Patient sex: F
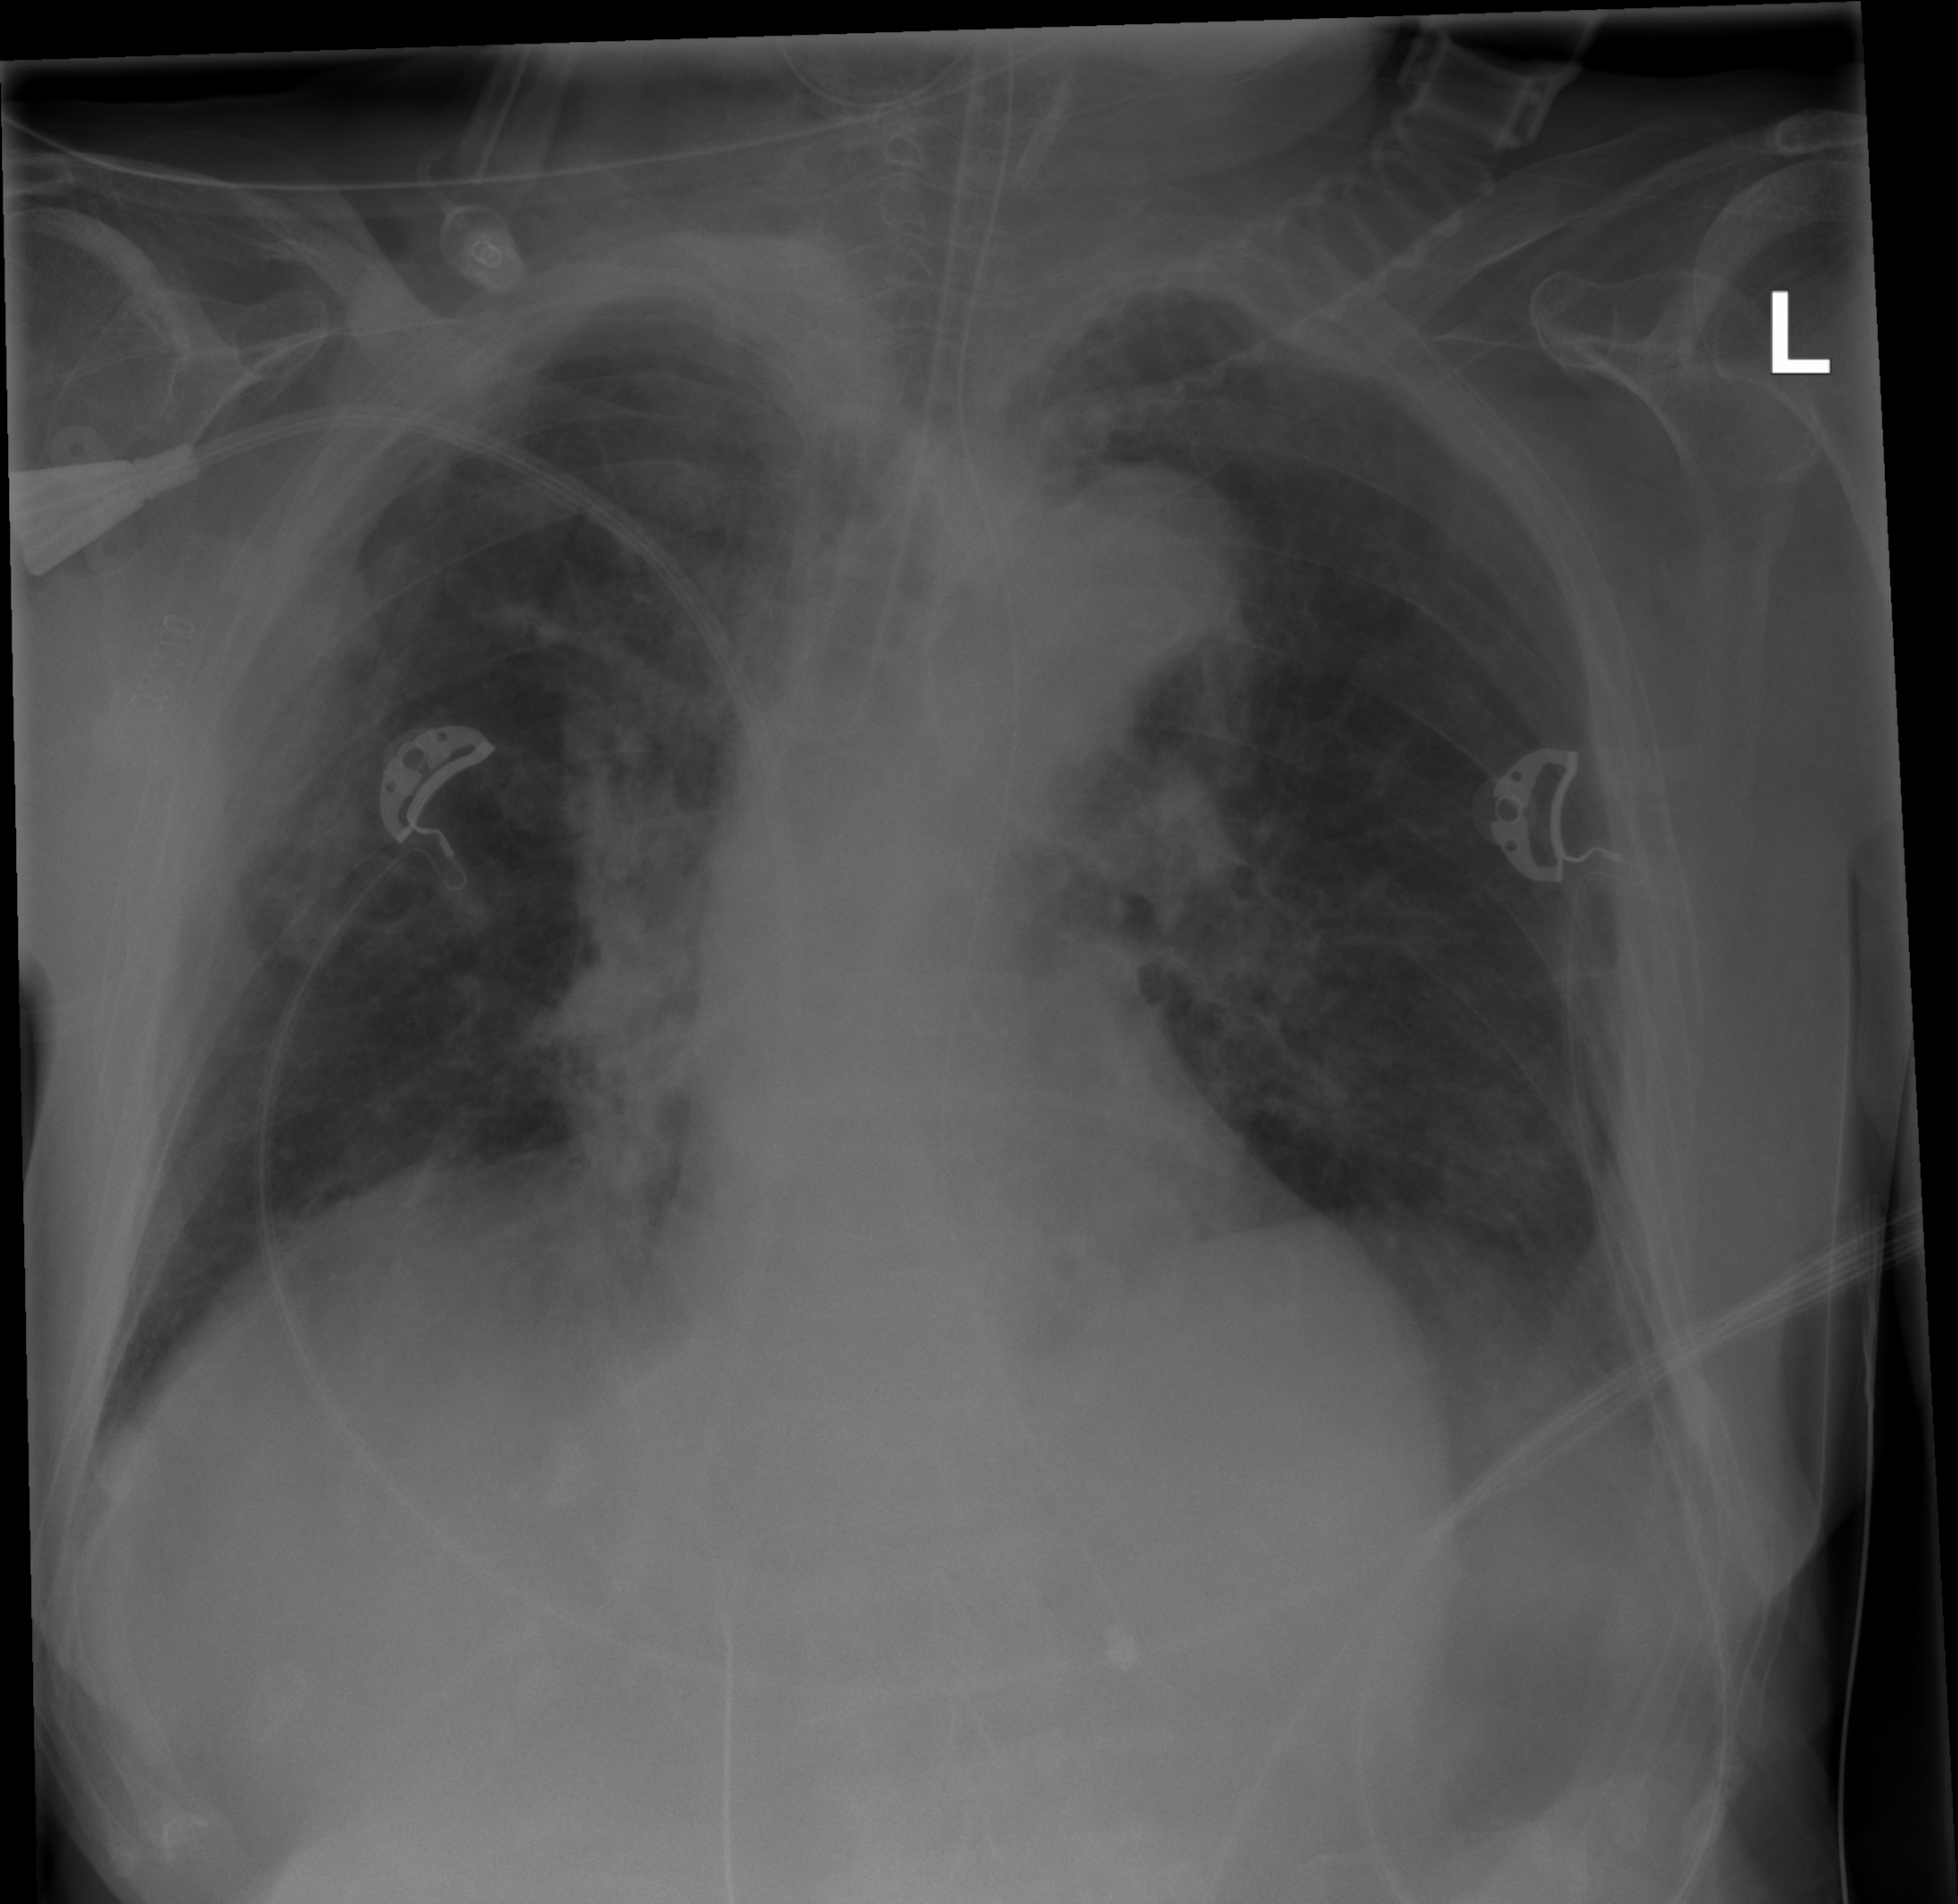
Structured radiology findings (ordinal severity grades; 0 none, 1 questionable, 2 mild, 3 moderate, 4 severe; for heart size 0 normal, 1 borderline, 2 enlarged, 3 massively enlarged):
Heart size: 0
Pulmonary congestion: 0
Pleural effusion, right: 0
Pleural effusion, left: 1
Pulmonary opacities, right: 2
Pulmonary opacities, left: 2
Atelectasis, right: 2
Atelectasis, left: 2